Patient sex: F
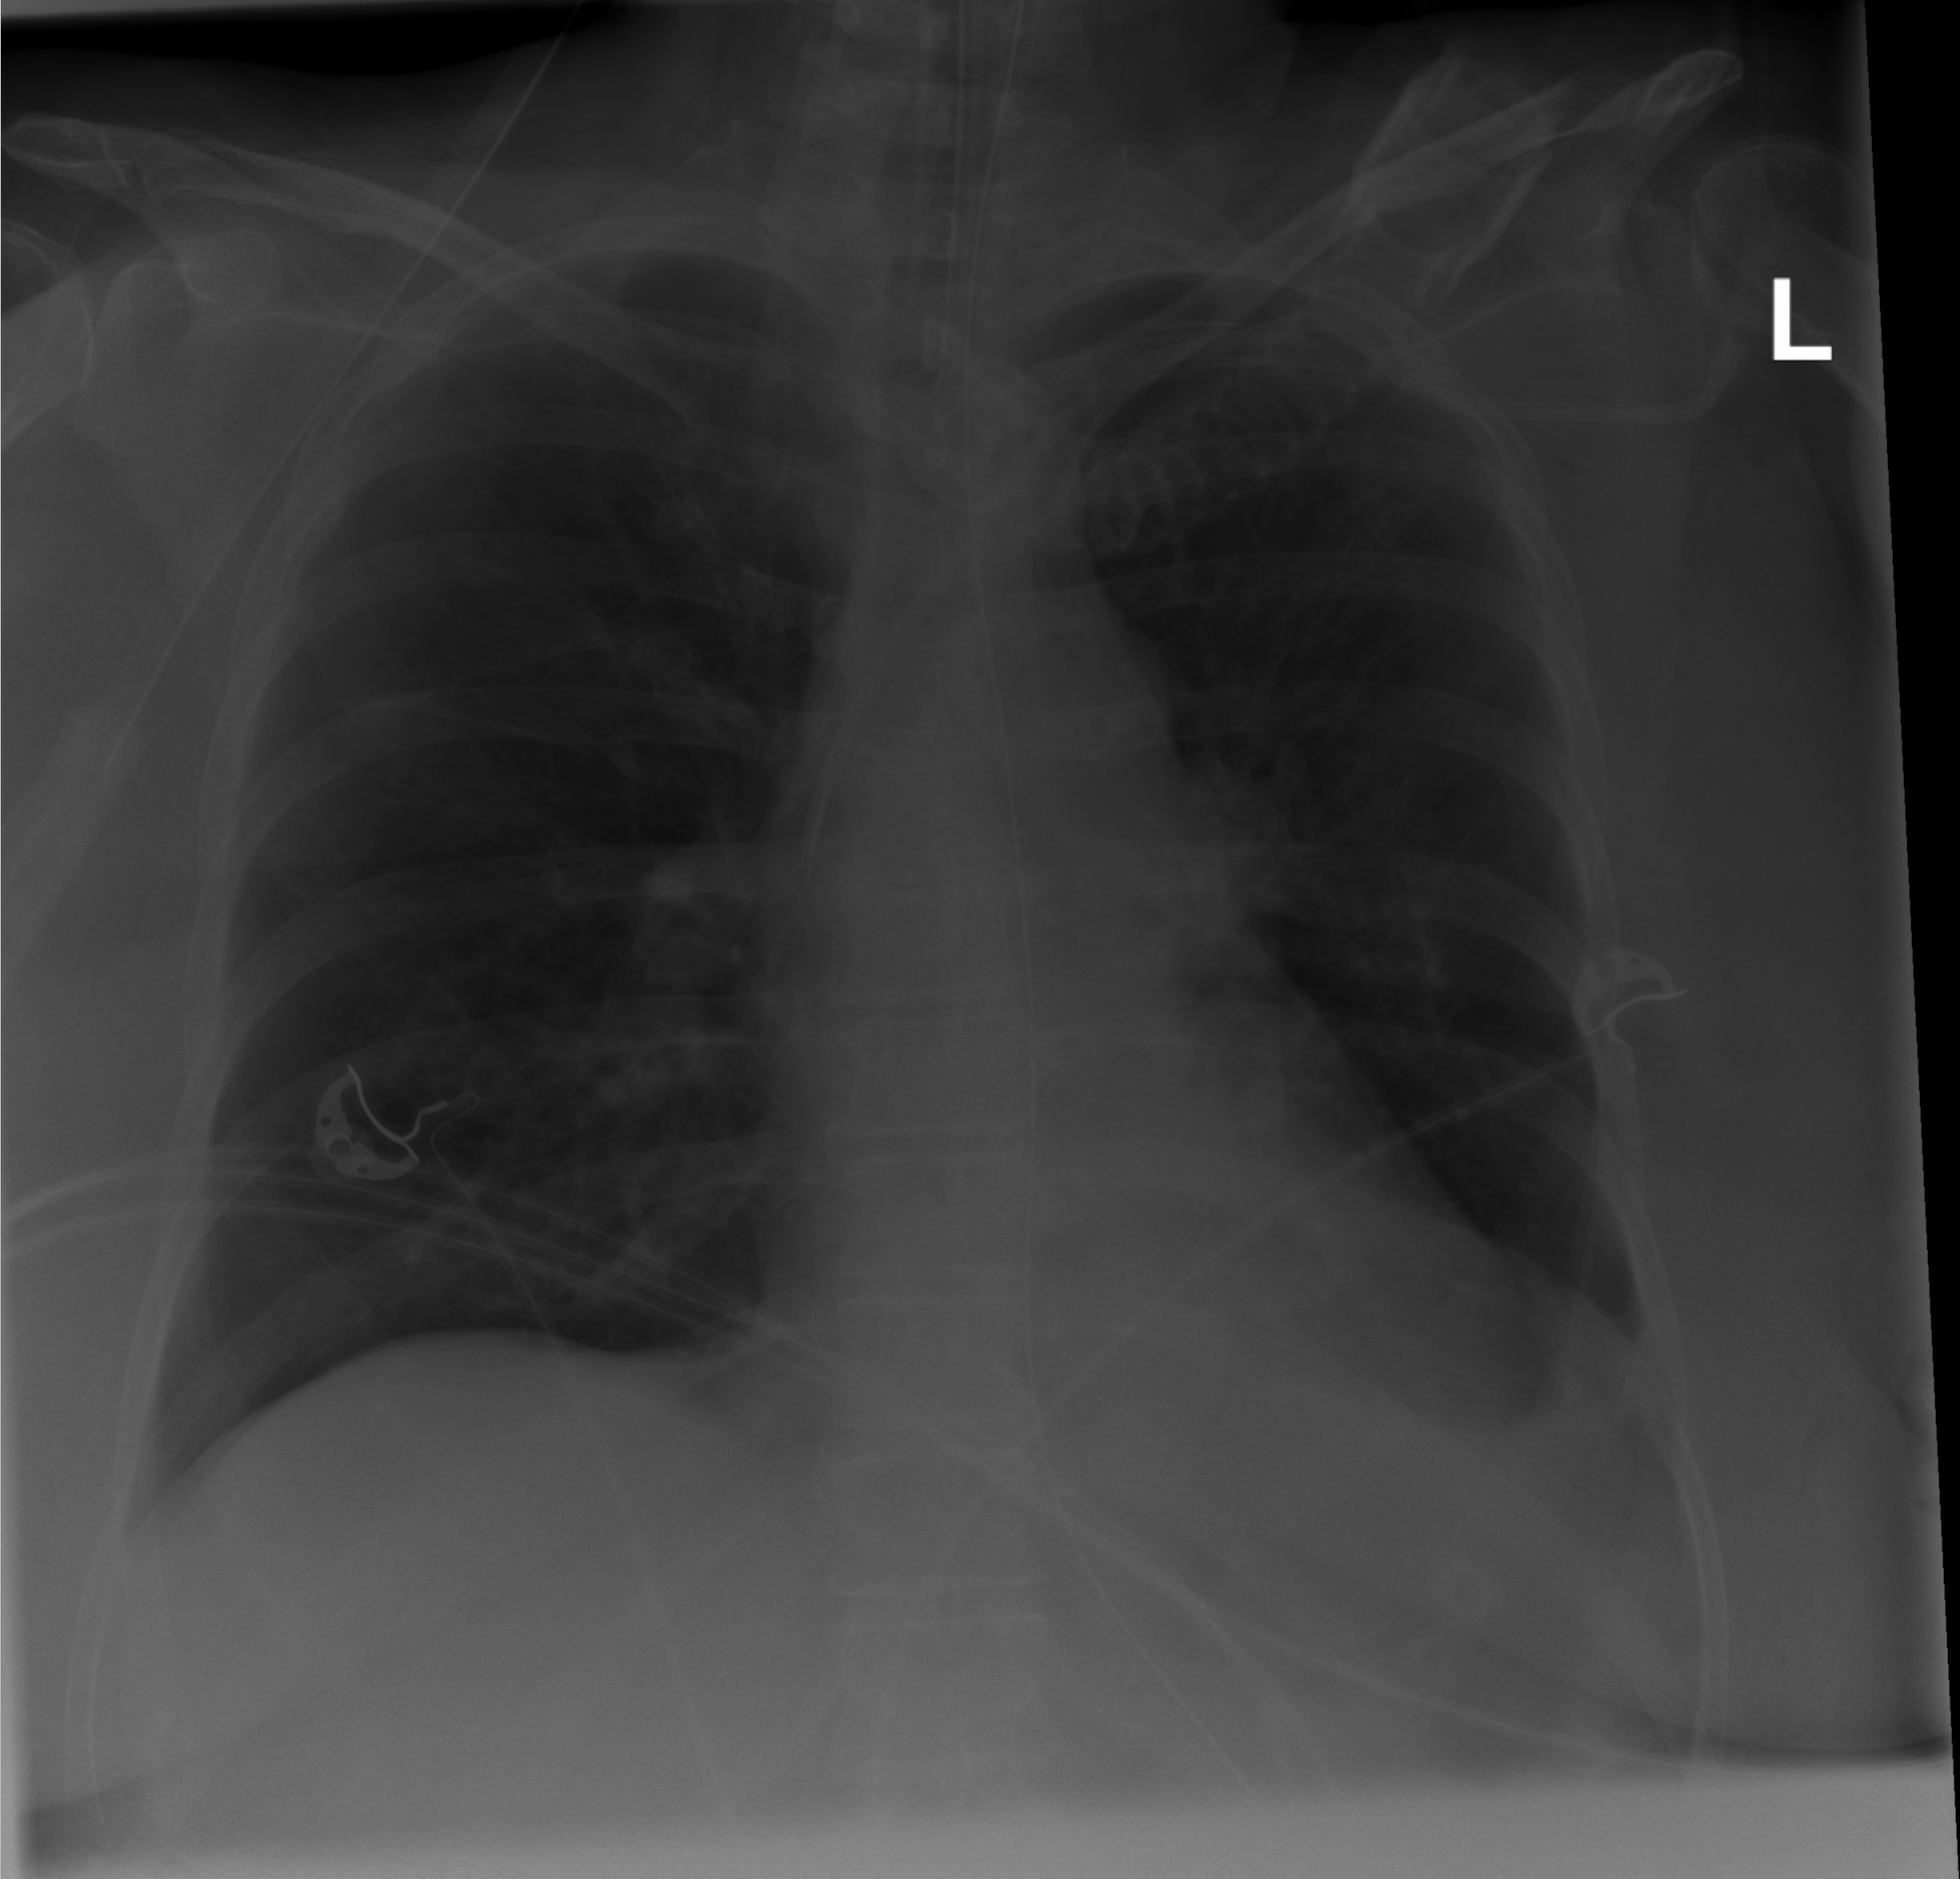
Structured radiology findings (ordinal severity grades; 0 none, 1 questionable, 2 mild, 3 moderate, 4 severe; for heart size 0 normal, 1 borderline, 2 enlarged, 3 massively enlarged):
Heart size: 0
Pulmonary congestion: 0
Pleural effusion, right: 0
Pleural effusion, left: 2
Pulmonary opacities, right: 0
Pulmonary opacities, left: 0
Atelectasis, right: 0
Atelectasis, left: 2